Field crop: maize
Growth stage: 1
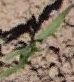
Species: maize